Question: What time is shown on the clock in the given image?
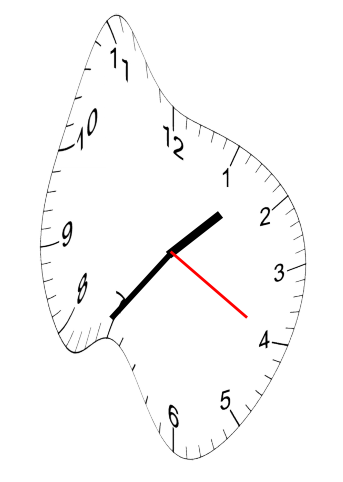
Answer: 01:36:20